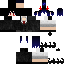
A female human skin with dark skin, wearing brown bald dressed in a blue hoodie and black pants, featuring a closed mouth.